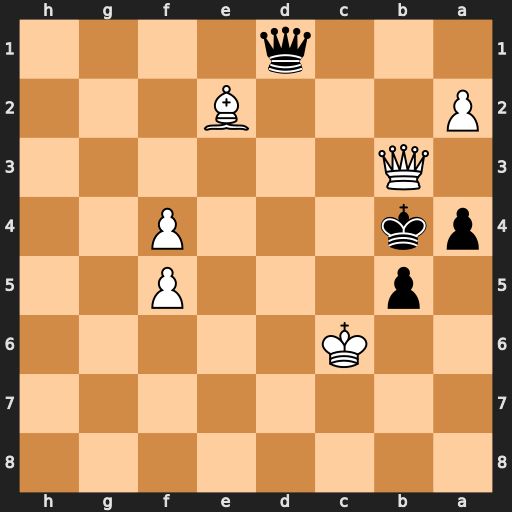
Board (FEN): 8/8/2K5/1p3P2/pk3P2/1Q6/P3B3/3q4
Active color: b
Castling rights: -
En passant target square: -
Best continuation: axb3 a3+ Kc3 Bxd1 b2